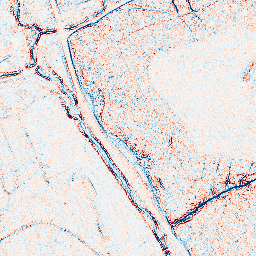
Category: classical
Decomposition family: uniform
Decomposition parameters: size: 3
Upsampling method: lanczos
Upsampling parameters: scale: 8
Upsampling scale: 8